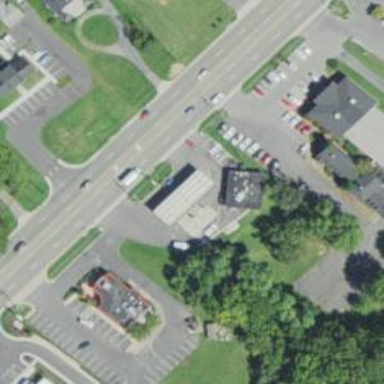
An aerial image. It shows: Convenience shop.